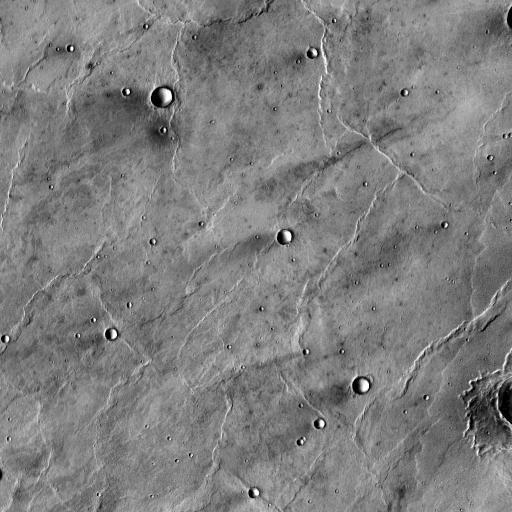
Crater classes present: Background, Other